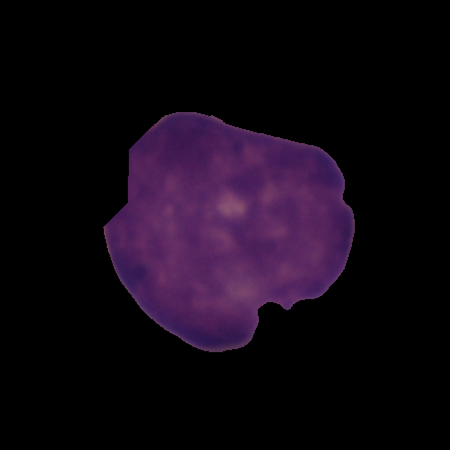
Label: cancer